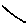
Label: line